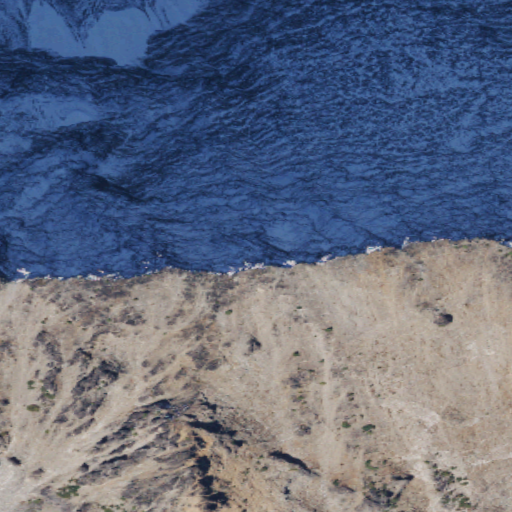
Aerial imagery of mountain in Washington named Gabriel Peak containing barren land and grassland